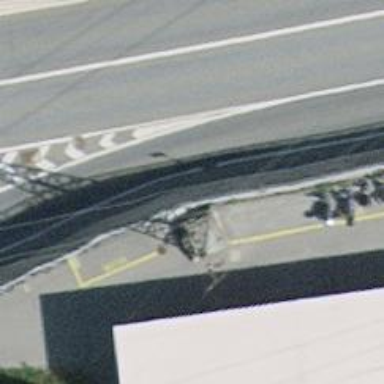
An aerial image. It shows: Asphalt road with primary link designation.